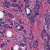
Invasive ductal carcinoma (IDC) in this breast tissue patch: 1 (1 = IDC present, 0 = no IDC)